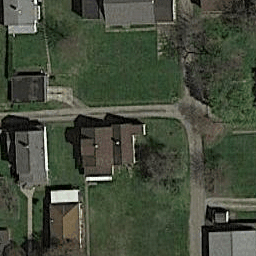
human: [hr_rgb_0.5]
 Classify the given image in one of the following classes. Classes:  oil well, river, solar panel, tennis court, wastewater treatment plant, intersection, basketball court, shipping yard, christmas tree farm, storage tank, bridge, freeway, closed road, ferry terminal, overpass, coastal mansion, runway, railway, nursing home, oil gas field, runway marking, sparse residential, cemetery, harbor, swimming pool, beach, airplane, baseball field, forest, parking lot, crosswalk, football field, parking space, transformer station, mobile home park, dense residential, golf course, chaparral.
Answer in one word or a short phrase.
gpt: sparse residential